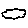
Label: cloud